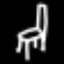
Label: chair